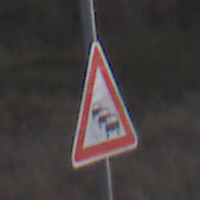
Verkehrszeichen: Stau
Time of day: MorningAfternoon
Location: Outdoor (Nature)
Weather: PartlyCloudy
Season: NotSpecified
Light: Natural